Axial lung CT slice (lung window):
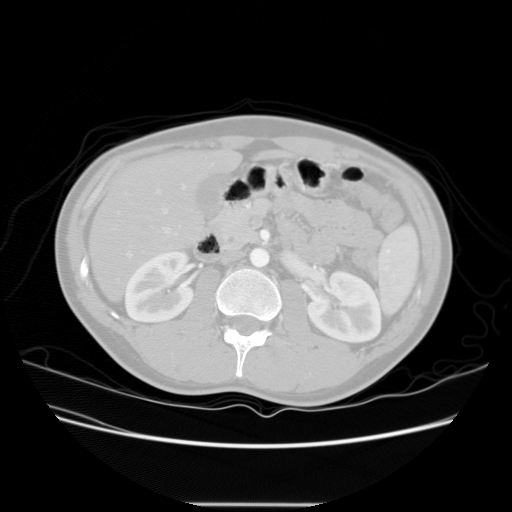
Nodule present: no